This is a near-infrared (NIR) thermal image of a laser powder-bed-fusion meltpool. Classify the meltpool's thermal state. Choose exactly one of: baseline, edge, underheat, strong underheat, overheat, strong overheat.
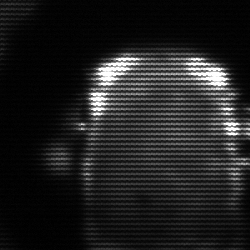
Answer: baseline